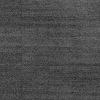
Atmospheric dust classification: dusty